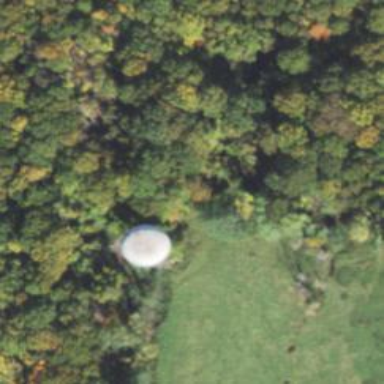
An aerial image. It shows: Water tower that is man-made.